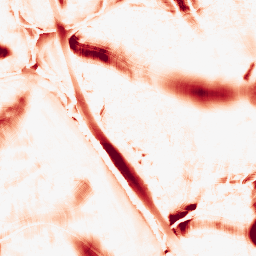
Category: morphological
Decomposition family: morphological_ellipse
Decomposition parameters: operation: opening
width: 50
height: 50
Upsampling method: quartic
Upsampling parameters: scale: 8
Upsampling scale: 8